Field crop: maize
Growth stage: 2
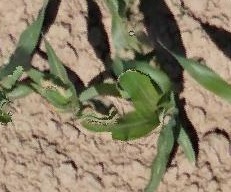
Species: maize